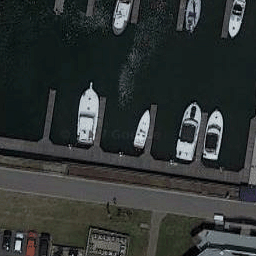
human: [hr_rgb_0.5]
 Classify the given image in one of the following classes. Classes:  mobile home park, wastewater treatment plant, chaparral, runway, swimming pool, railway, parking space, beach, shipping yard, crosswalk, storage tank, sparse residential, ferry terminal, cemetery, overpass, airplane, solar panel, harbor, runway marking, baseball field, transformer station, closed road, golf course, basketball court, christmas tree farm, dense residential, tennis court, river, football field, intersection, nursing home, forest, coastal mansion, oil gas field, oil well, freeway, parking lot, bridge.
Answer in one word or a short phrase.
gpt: harbor